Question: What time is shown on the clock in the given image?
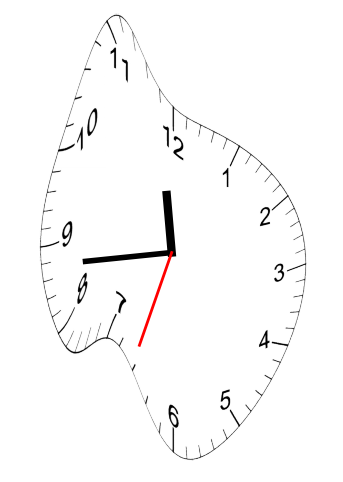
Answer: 11:43:33